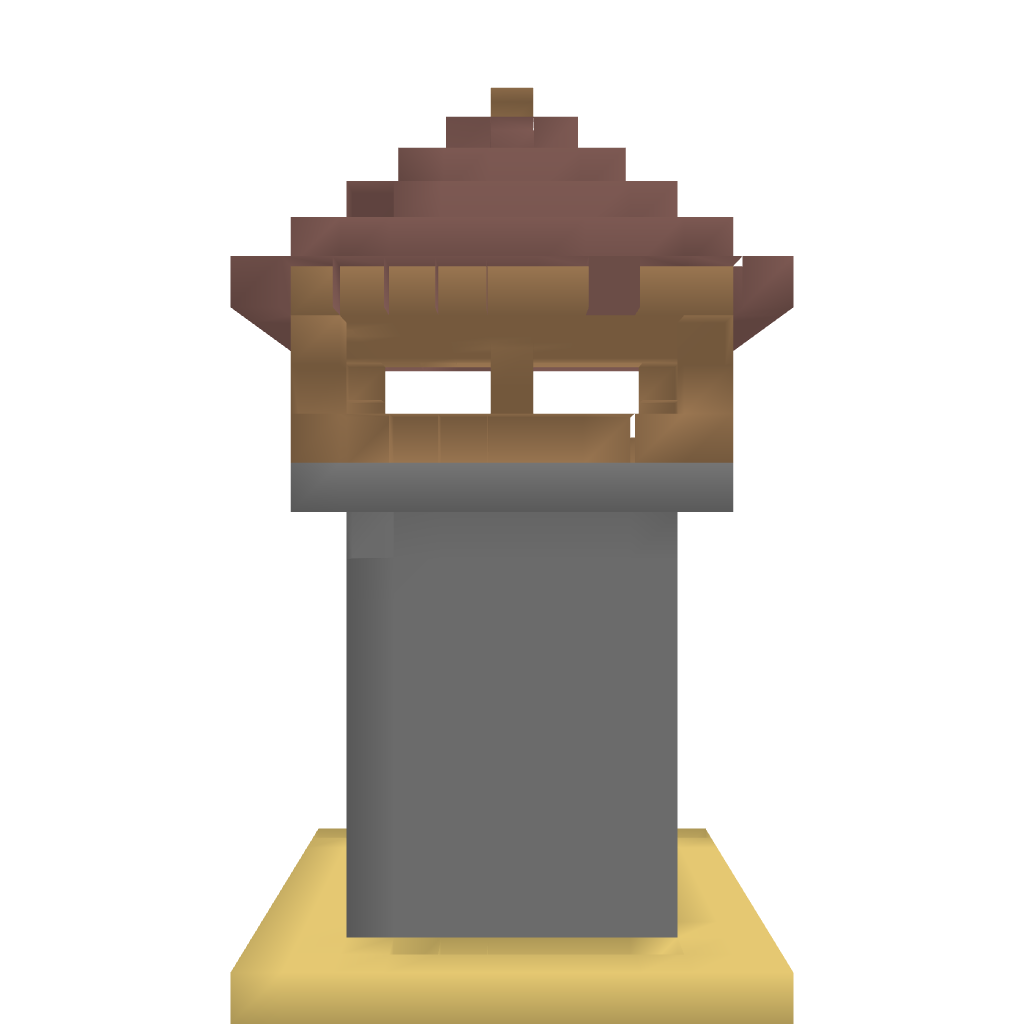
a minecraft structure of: Stronghold Crusader tower high quality